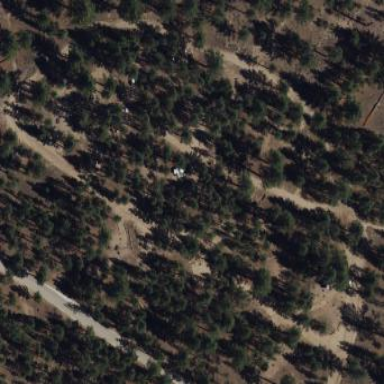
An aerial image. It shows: Camping site with tents set up.